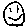
Label: smiley face